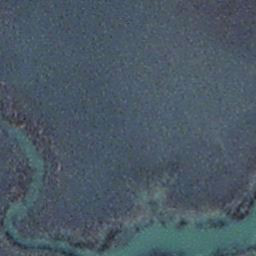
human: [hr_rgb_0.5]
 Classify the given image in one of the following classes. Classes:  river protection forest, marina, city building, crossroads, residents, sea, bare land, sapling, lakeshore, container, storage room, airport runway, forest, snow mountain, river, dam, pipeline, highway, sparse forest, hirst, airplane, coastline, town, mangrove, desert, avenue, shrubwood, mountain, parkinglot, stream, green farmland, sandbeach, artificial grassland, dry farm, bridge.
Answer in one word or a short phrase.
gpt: stream